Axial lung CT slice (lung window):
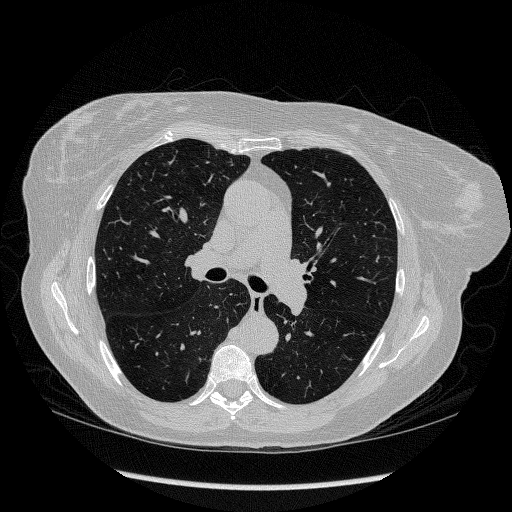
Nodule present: no